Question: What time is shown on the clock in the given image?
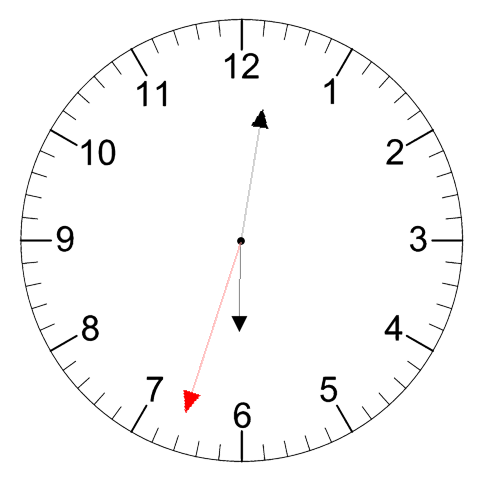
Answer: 06:01:33